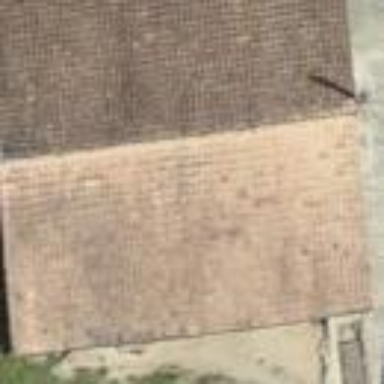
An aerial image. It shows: Farm building.